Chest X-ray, PA view. Patient: 59 years old, sex M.
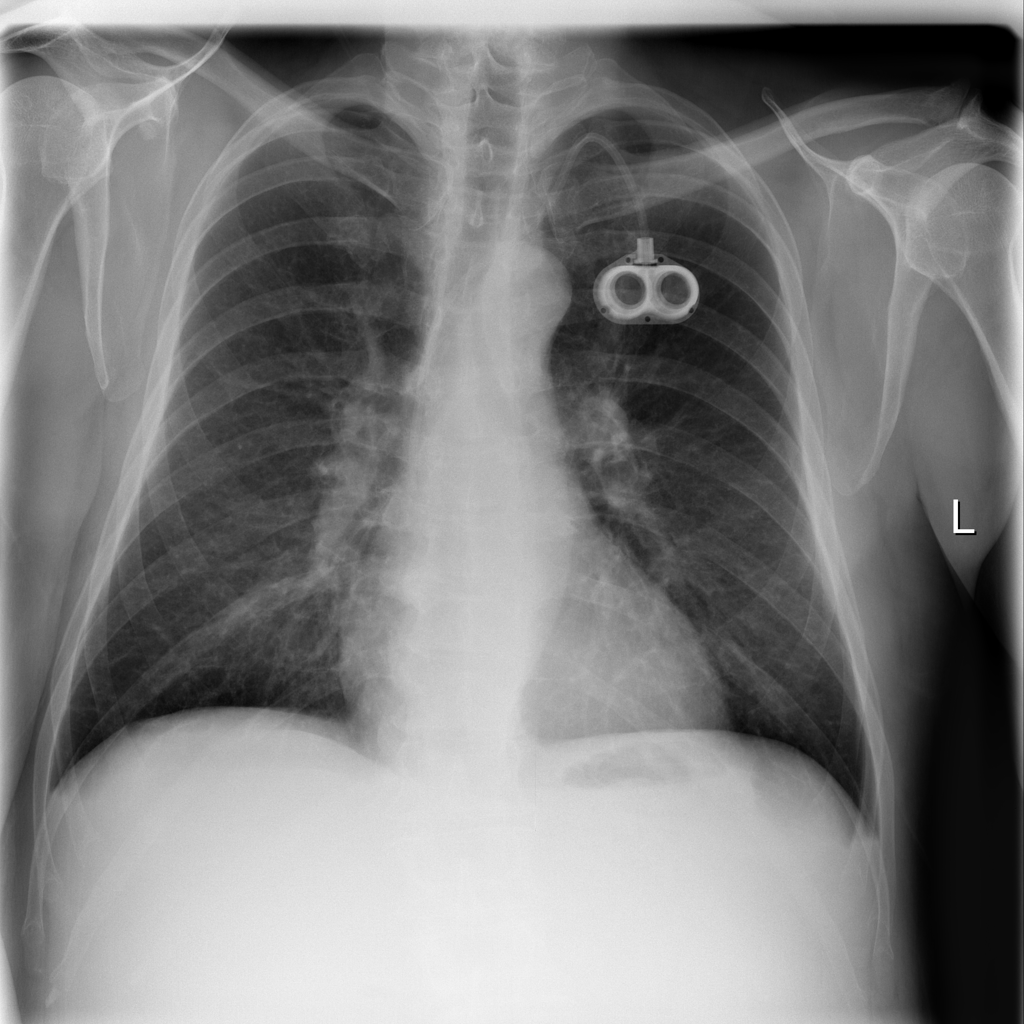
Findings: Pneumonia